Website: walmart
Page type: payment
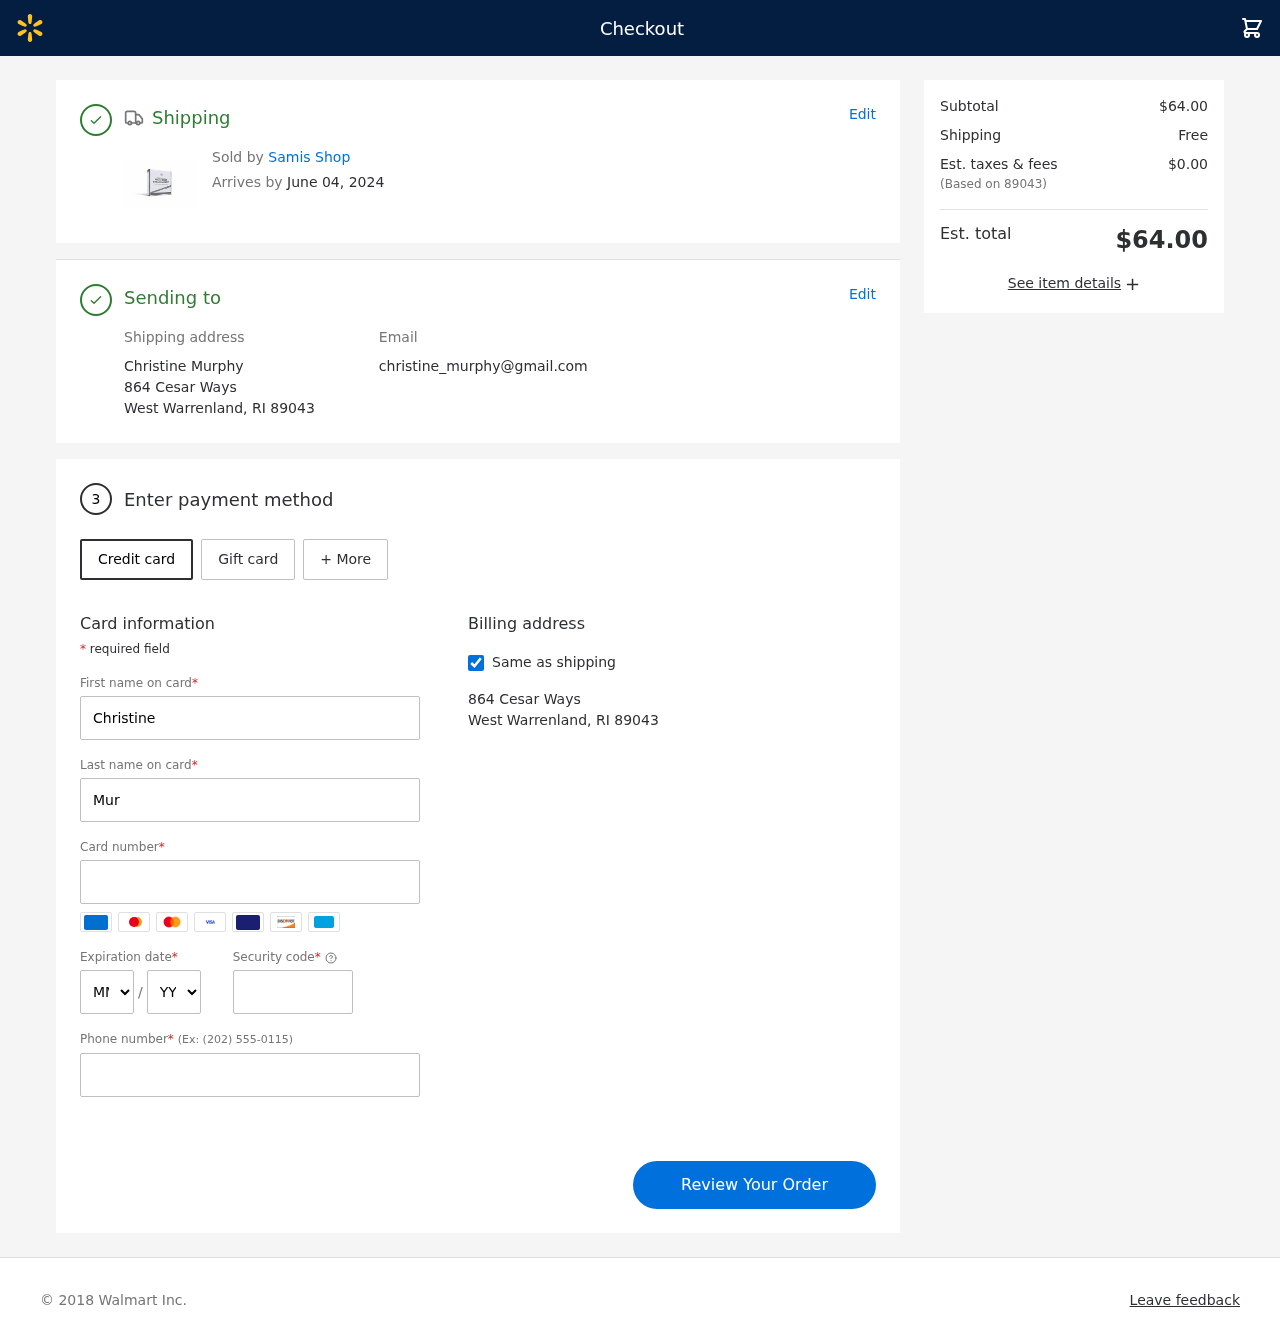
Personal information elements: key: PII_CARD_CVV
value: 857
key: PII_CARD_EXPIRY_MONTH
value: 08
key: PII_CARD_EXPIRY_YEAR
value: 26
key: PII_CARD_NUMBER
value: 6563 3785 8806 4994
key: PII_CITY_STATE_ZIP
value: West Warrenland, RI 89043
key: PII_EMAIL
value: christine_murphy@gmail.com
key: PII_FIRSTNAME
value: Christine
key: PII_FULLNAME
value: Christine Murphy
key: PII_LASTNAME
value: Murphy
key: PII_PHONE
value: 8452697216
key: PII_POSTCODE
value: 89043
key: PII_STREET
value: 864 Cesar Ways
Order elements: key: ORDER_DELIVERY_DATE
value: June 04, 2024
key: ORDER_SUBTOTAL
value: $64.00
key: ORDER_SHIPPING_COST
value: Free
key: ORDER_TAX
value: $0.00
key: ORDER_TOTAL
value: $64.00